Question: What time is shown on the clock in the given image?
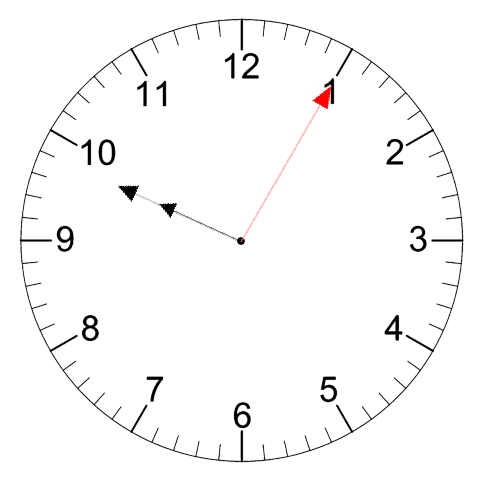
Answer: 09:49:05